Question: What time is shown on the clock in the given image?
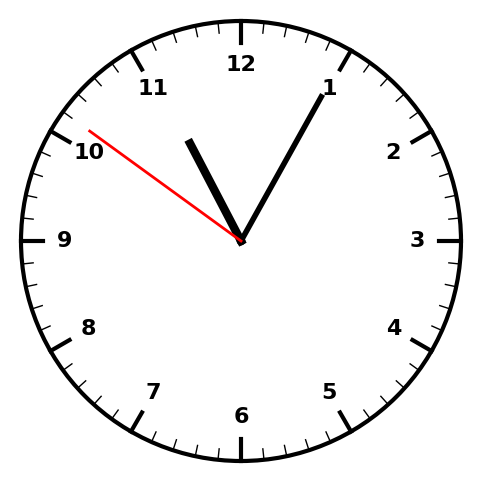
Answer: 11:04:51